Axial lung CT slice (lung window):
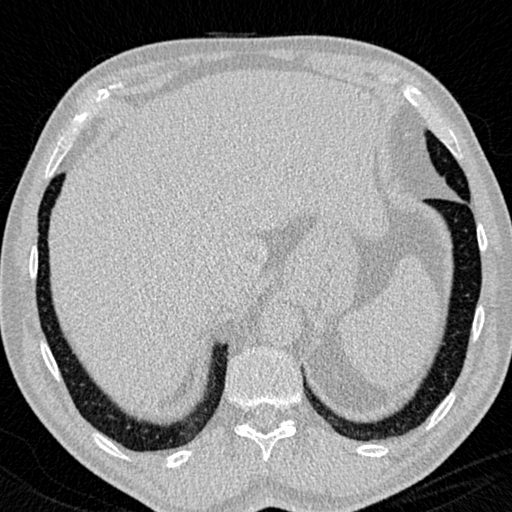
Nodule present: no